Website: lowes
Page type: review-order
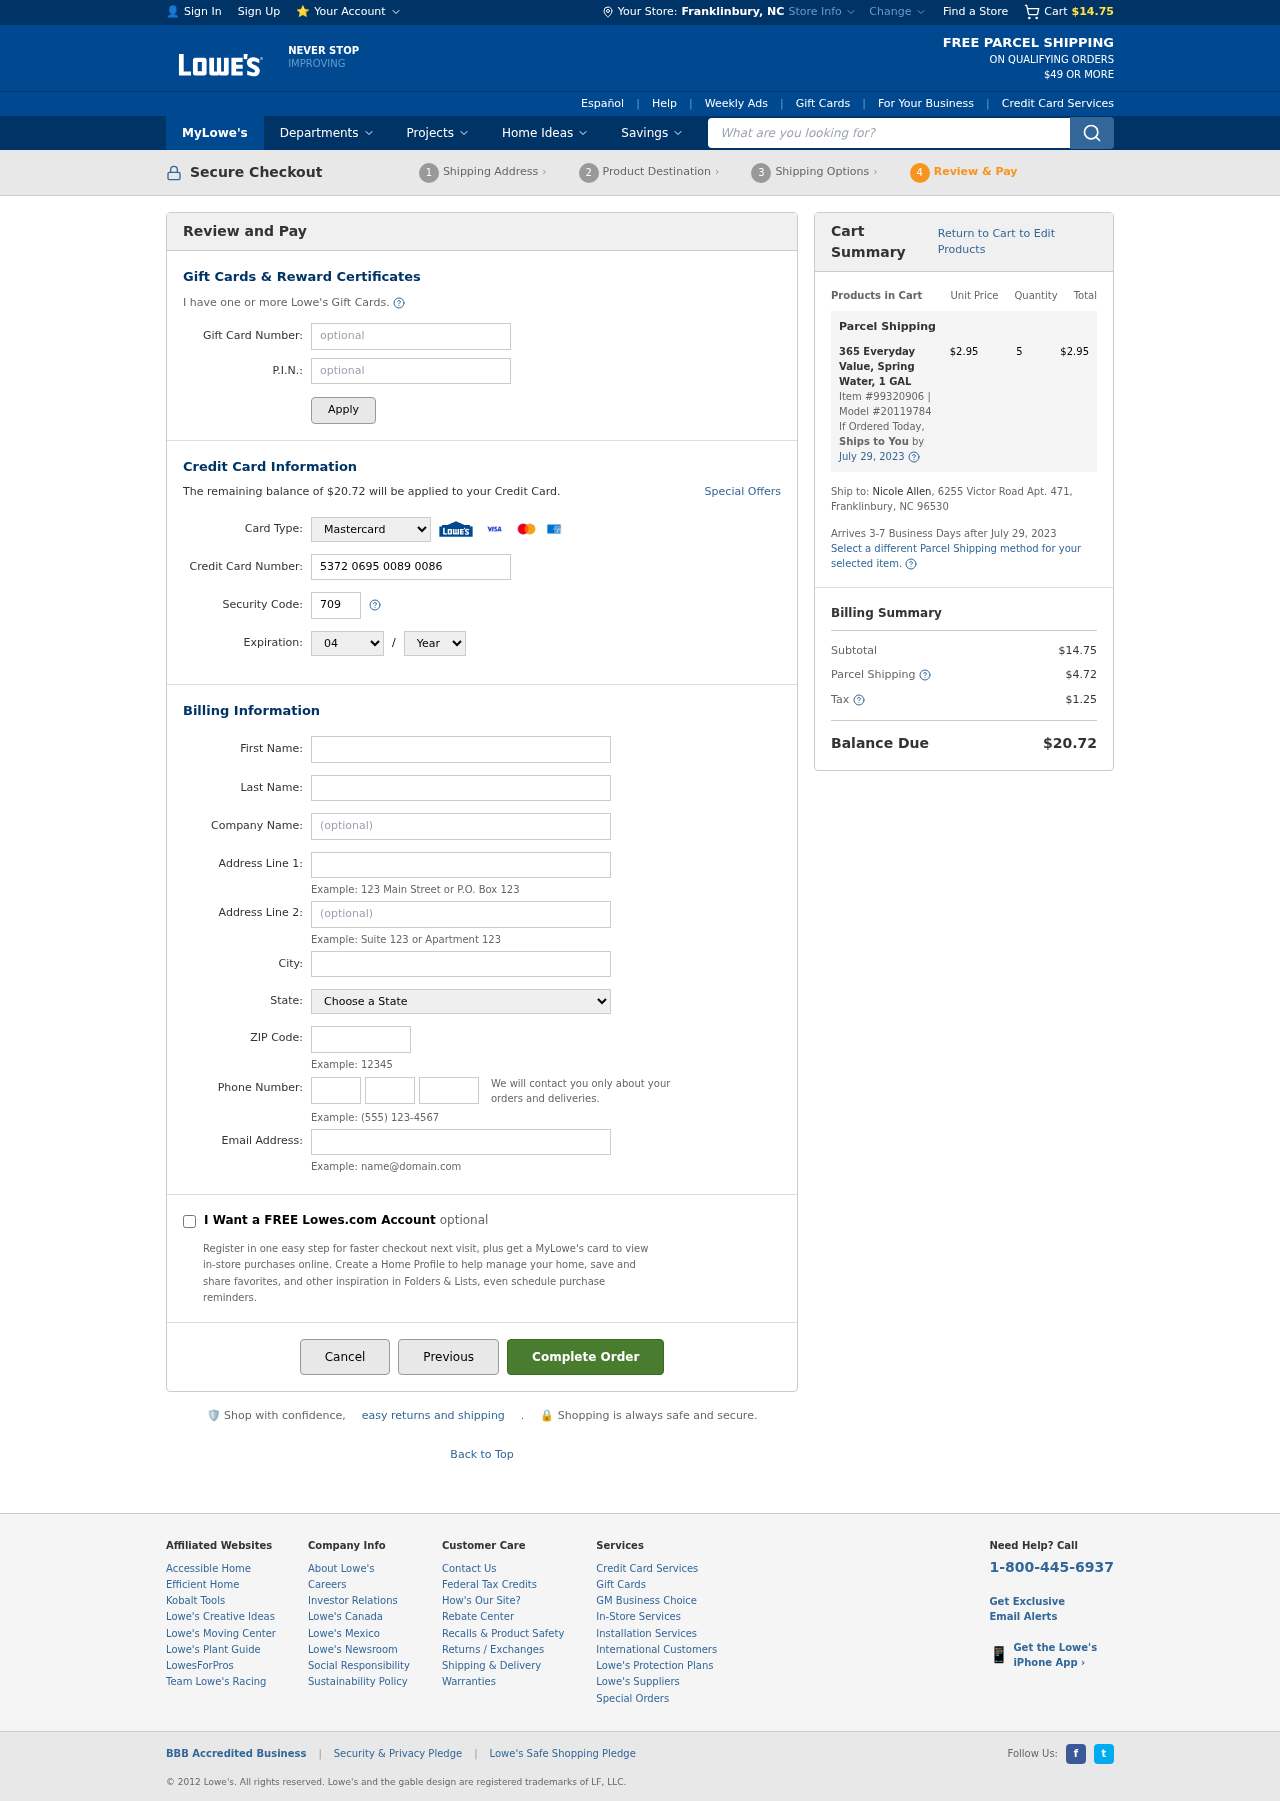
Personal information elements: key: PII_CARD_CVV
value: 709
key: PII_CARD_EXPIRY_MONTH
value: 04
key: PII_CARD_EXPIRY_YEAR
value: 28
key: PII_CARD_NUMBER
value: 5372 0695 0089 0086
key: PII_CARD_TYPE
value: Mastercard
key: PII_CITY
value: Franklinbury
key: PII_CITY_STATE
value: Franklinbury, NC
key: PII_COMPANY
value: Smith, Morgan and Burch
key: PII_EMAIL
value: nallen@yahoo.com
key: PII_FIRSTNAME
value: Nicole
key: PII_LASTNAME
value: Allen
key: PII_PHONE_AREA
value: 440
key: PII_PHONE_PREFIX
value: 507
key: PII_PHONE_SUFFIX
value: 1498
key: PII_POSTCODE
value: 96530
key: PII_STATE
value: North Carolina
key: PII_STREET
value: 6255 Victor Road Apt. 471
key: PII_STREET2
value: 6255 Victor Road Apt. 471
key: PII_STREET2
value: Suite 913
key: PII_FULLNAME2
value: Nicole Allen
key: PII_CITY_STATE_ZIP2
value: Franklinbury, NC 96530
Product elements: key: PRODUCT1_NAME
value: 365 Everyday Value, Spring Water, 1 GAL
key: PRODUCT1_PRICE
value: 2.95
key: PRODUCT1_QUANTITY
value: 5
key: PRODUCT1_ITEM_NUMBER
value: Item #99320906
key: PRODUCT1_MODEL_NUMBER
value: Model #20119784
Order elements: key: ORDER_SUBTOTAL
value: $14.75
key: ORDER_BALANCE_DUE
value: $20.72
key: ORDER_SHIPPING_DATE
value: July 29, 2023
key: ORDER_ITEM_TOTAL
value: $2.95
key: ORDER_SHIPPING_DATE2
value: July 29, 2023
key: ORDER_SHIPPING_COST
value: $4.72
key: ORDER_TAX
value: $1.25
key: ORDER_TOTAL
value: $20.72
Search elements: key: HEADER_SEARCH
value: What are you looking for?